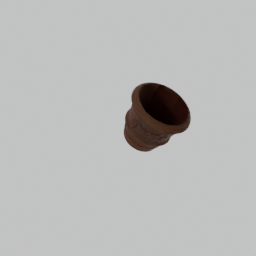
Label: decoration